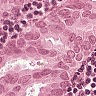
Metastatic tissue present: yes